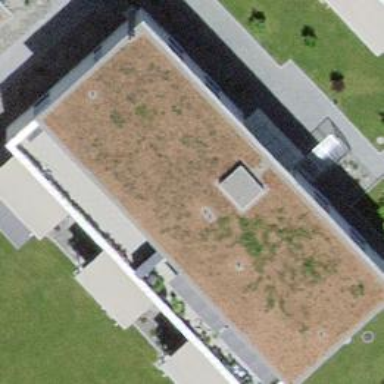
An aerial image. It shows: Building with apartments and flat roof.